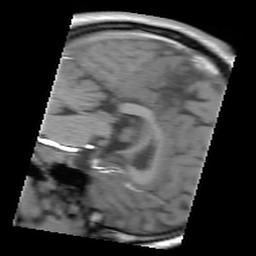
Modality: FLASH
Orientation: sagittal
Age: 33
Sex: male
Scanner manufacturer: siemens
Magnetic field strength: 3 T
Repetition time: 0.245 s
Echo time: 0.0026 s